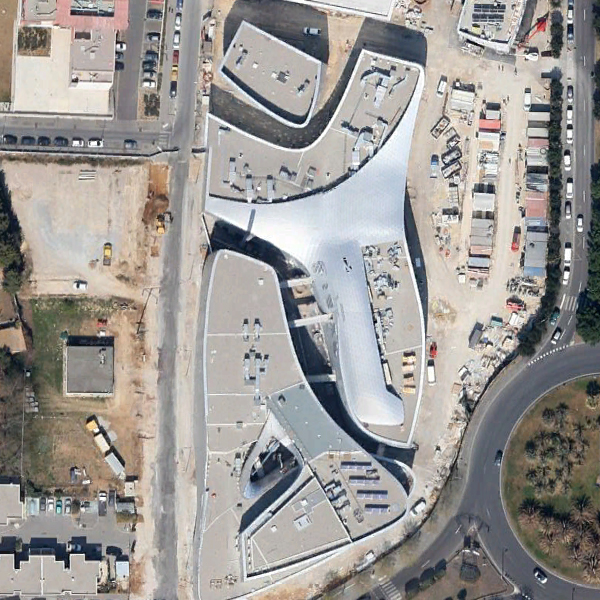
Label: Center